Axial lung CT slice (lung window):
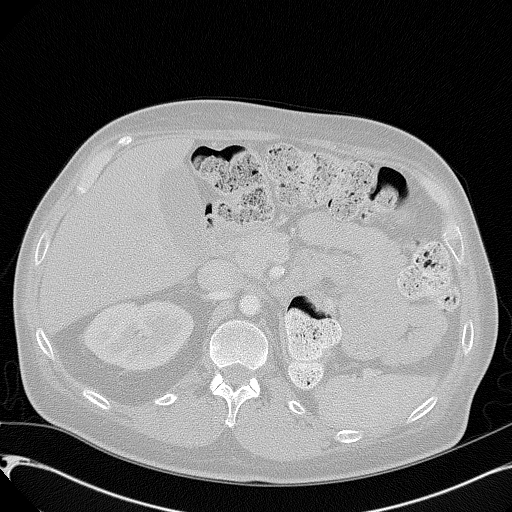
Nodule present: no